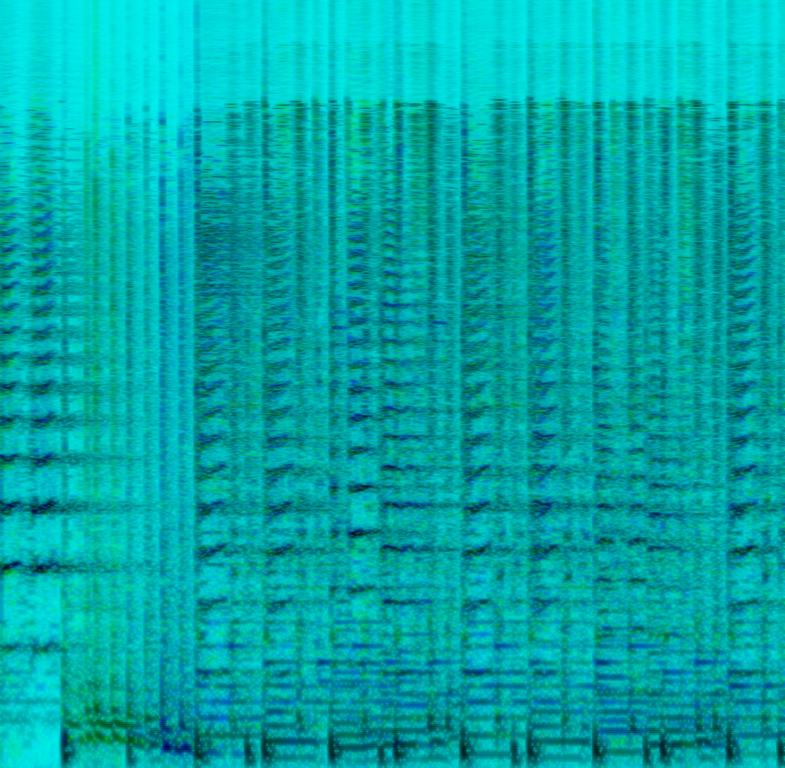
The low quality recording features a big band song that consists of wide reverberant brass section melody, shimmering shakers and cymbals, bells melody, piano chord progression, smooth bass and soft kick hits. There are some tom rolls that represent a transition into the next section. It sounds happy and fun, but it also gives off euphoric and nostalgic vibes, as it sounds vintage.